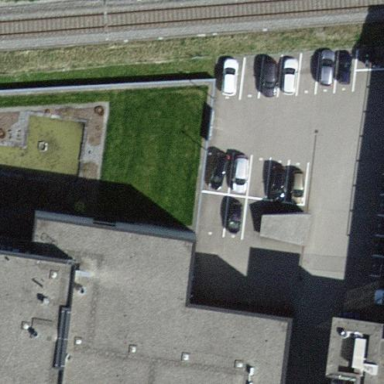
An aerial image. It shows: Industrial building.